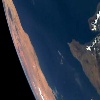
Label: water